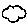
Label: cloud